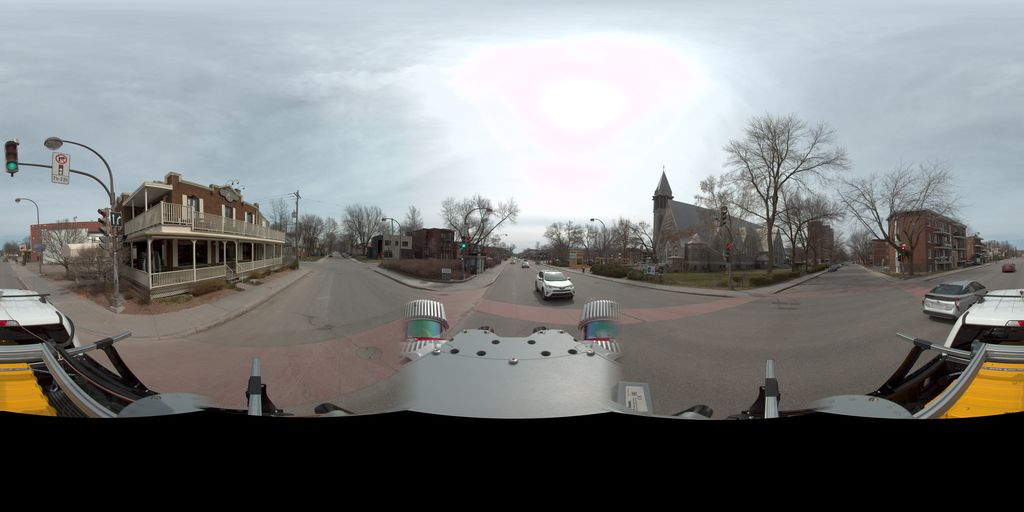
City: quebec_city